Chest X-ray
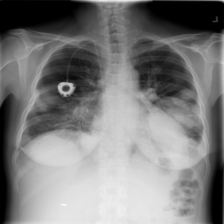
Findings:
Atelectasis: negative
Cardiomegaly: negative
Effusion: negative
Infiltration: positive
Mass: negative
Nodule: positive
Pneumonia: negative
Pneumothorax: negative
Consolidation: negative
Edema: negative
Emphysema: negative
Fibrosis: negative
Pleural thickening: negative
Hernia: negative